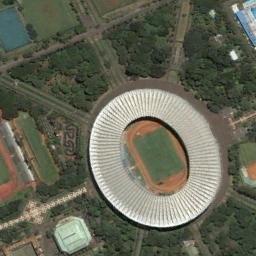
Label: stadium